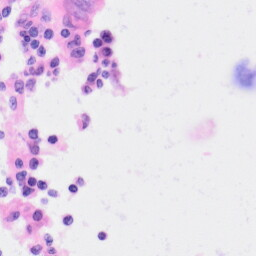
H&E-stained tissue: Kidney